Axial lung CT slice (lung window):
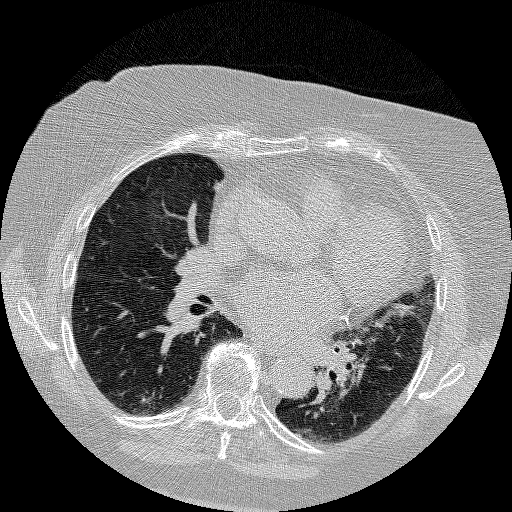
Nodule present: yes
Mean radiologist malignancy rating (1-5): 3